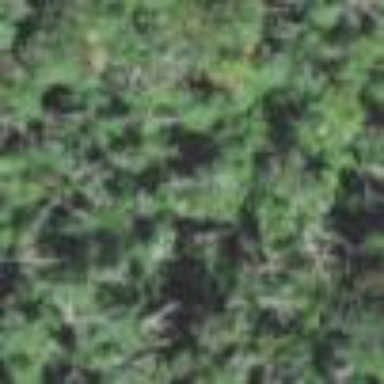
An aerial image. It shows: Mixed woodland with various types of leaves.